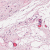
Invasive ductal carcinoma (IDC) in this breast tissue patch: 0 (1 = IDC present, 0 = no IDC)